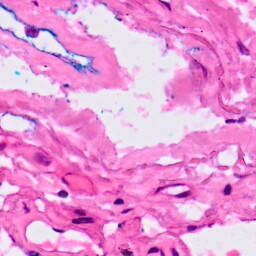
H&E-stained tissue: Lung